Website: lowes
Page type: stored-credit-cards
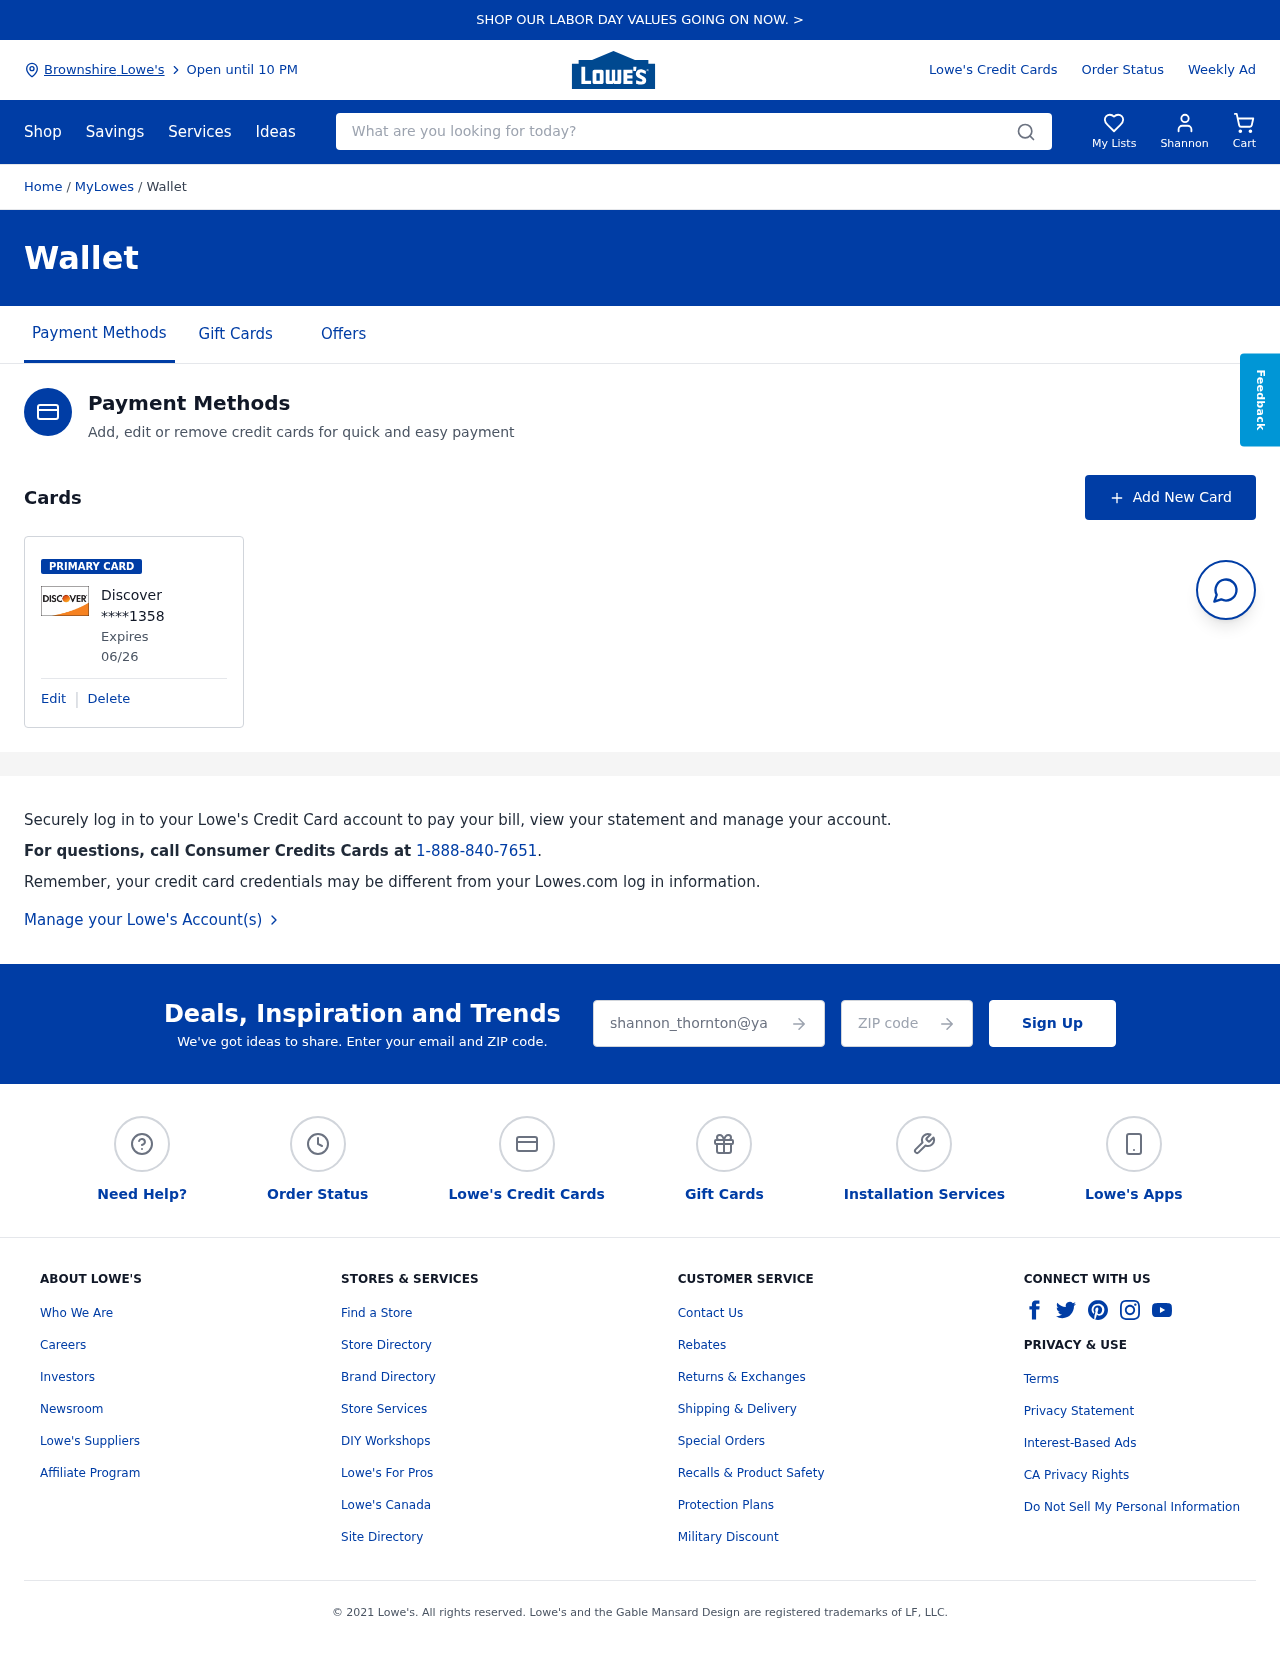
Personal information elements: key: PII_CARD_EXPIRY
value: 06/26
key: PII_CARD_LAST4
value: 1358
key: PII_CARD_TYPE
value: Discover
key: PII_CITY
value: Brownshire Lowe's
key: PII_EMAIL
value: shannon_thornton@yahoo.com
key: PII_FIRSTNAME
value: Shannon
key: PII_POSTCODE
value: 71823
Search elements: key: HEADER_SEARCH
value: What are you looking for today?